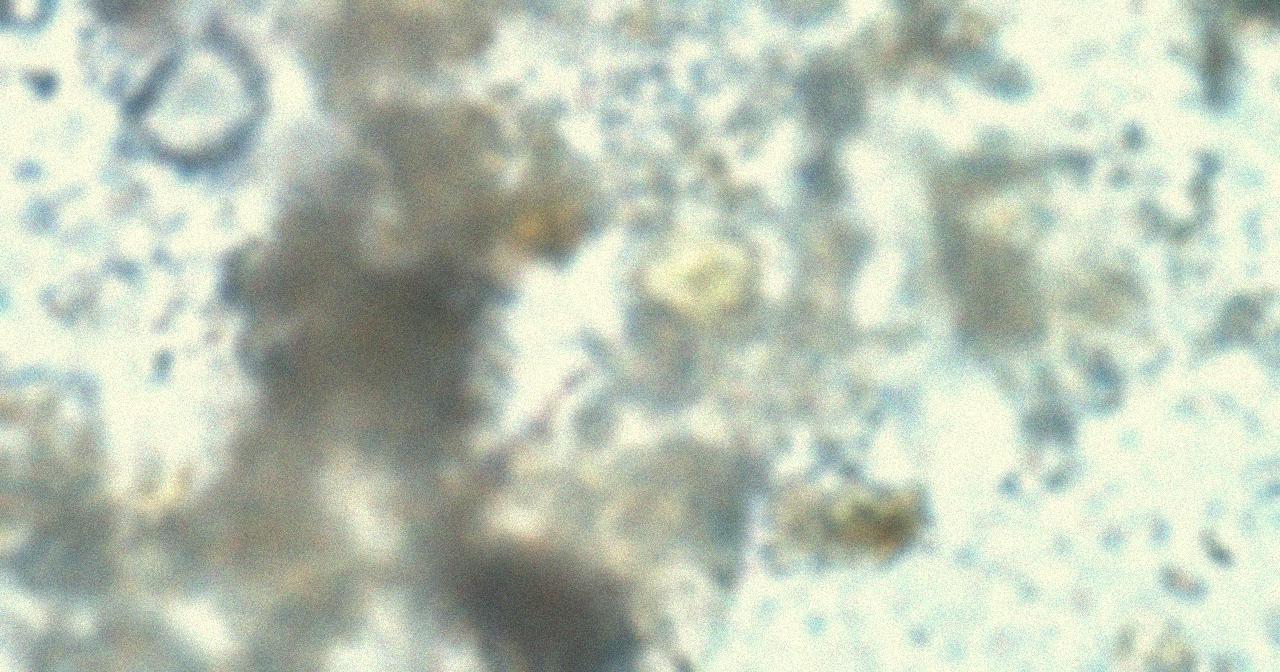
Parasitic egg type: Fasciolopsis buski